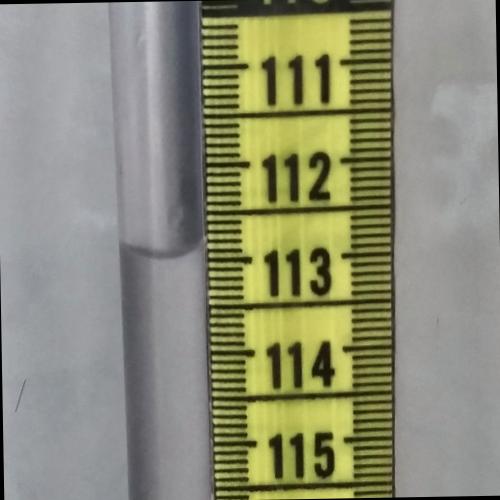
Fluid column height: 113.0 cm